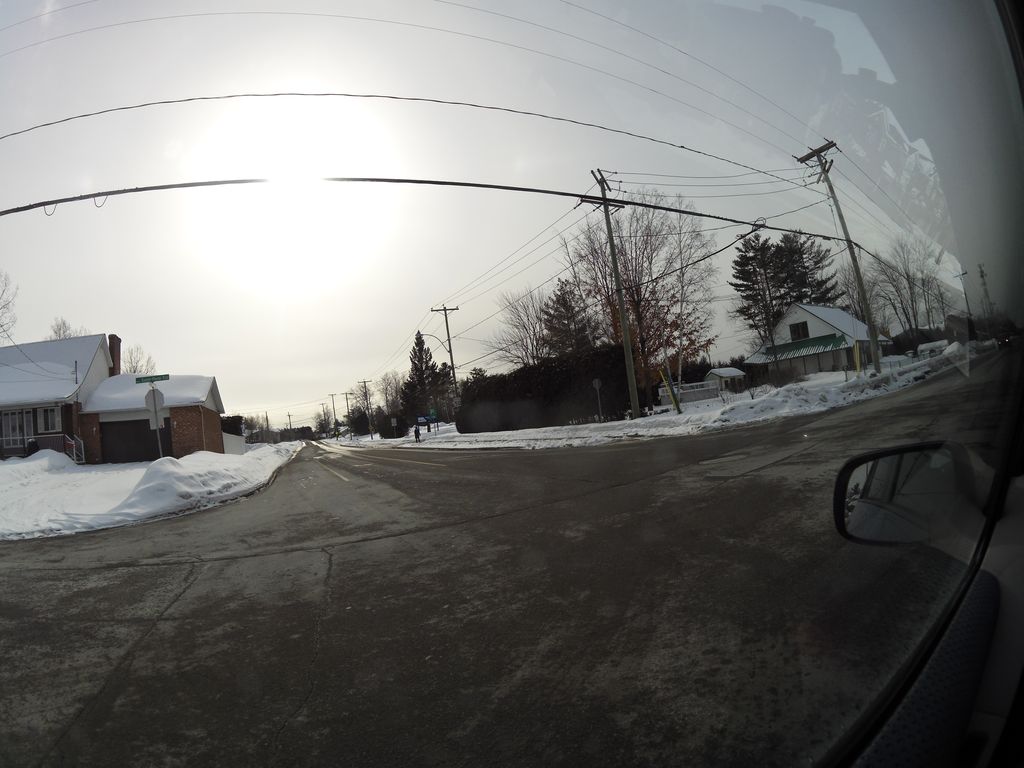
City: ottawa-gatineau